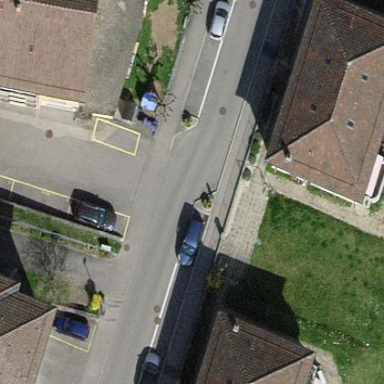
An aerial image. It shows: Parking area with surface.